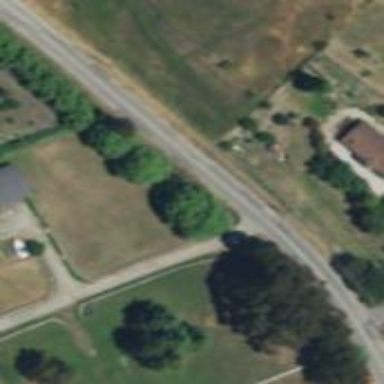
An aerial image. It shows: Shared driveway on service road that includes bridge.